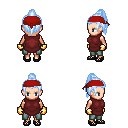
a pixel art fantasy rpg character, female body template, human, light skin, maroon tunic, teal pants, white cyan long topknot hairstyle, red bandana, gold gloves, ghillies, four views (front, back, left, right), 2x2 character sprite sheet, small pixel art, hard edges, no anti-aliasing